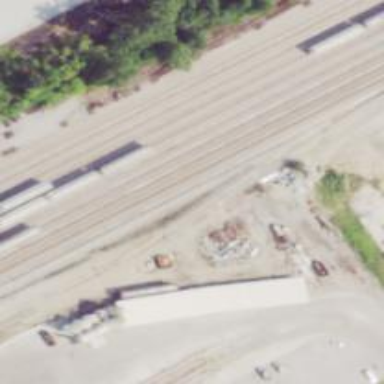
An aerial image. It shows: Rail spur service.